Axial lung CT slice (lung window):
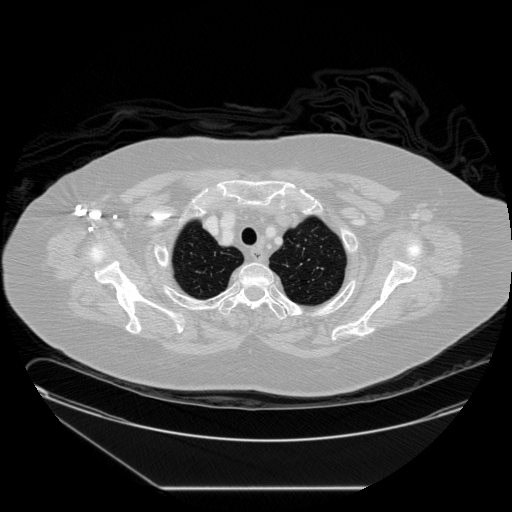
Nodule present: no